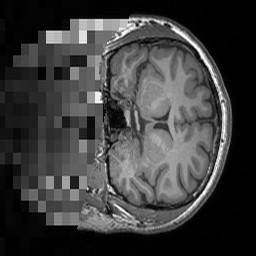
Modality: T1w
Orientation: coronal
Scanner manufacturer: siemens
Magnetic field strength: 3 T
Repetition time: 1.5 s
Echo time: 0.00291 s